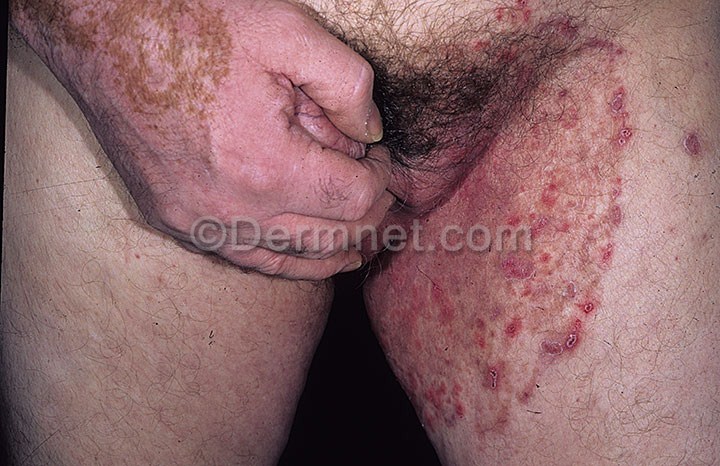
Disease: Tinea Ringworm Candidiasis and other Fungal Infections